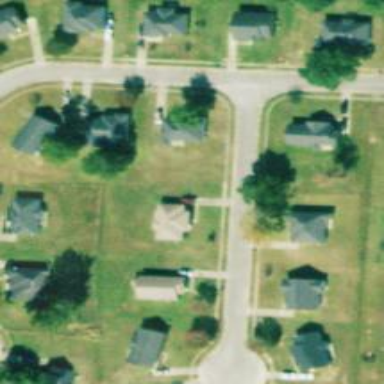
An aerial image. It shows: Residential road.